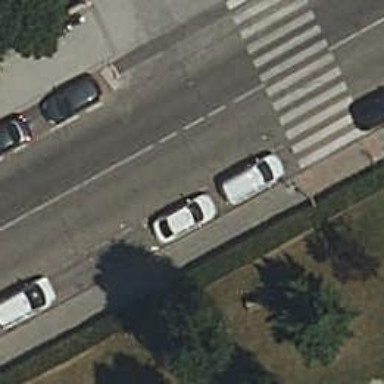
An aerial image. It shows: Taxi stand.